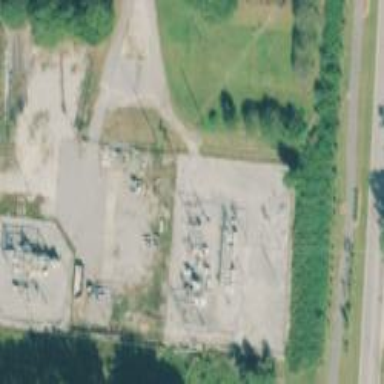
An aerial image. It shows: There is distribution substation enclosed by fence.